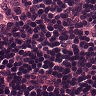
Metastatic tissue present: no